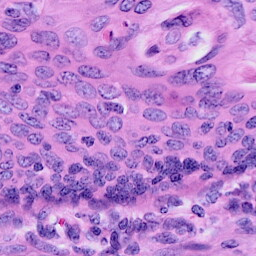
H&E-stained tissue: Cervix